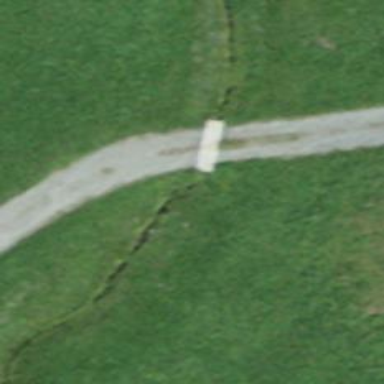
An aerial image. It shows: Track road with grade4 bridge.